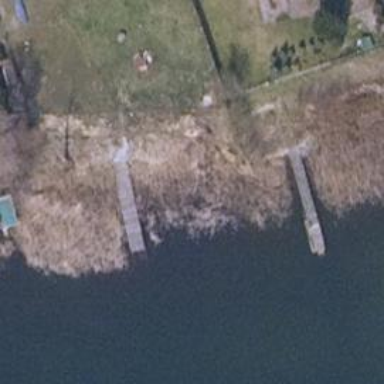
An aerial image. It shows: Man-made pier.